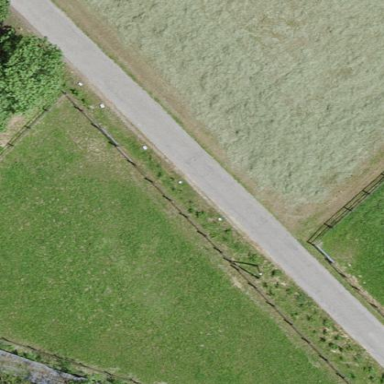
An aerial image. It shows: Fence.